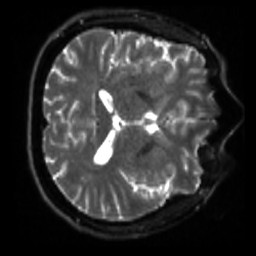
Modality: sbref
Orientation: axial
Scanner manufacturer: siemens
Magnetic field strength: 3 T
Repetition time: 4 s
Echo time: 0.0594 s